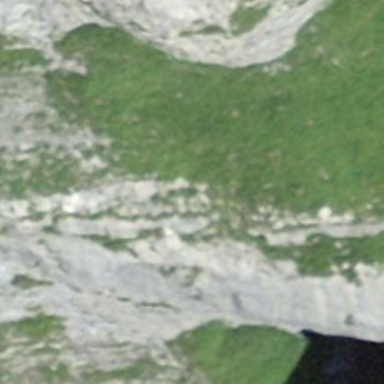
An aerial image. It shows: Natural cliff.